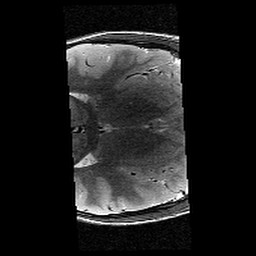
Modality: T2w
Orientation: axial
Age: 12
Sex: male
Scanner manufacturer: siemens
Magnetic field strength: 3 T
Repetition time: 9.23 s
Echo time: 0.067 s